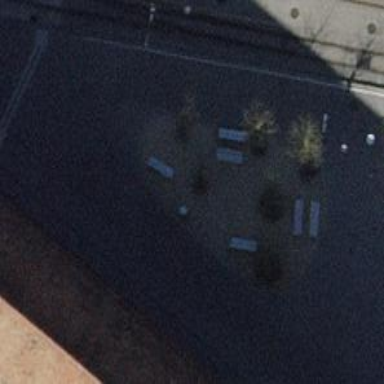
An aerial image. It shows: White bench.